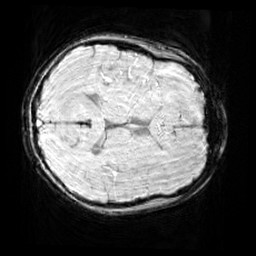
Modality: SWI
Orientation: axial
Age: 11
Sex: male
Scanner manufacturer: siemens
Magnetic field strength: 3 T
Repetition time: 0.027 s
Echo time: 0.02 s